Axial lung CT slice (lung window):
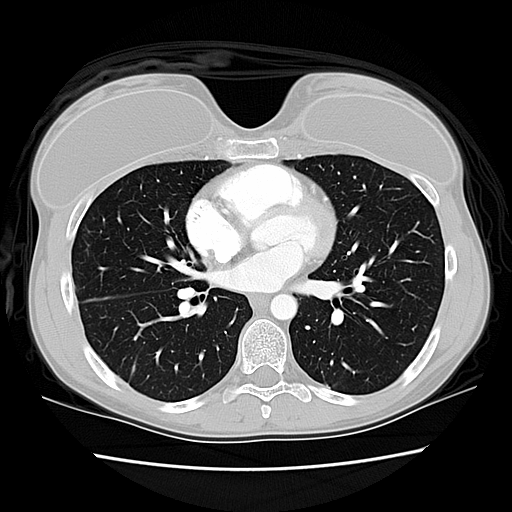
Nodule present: no